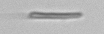
Label: fiber